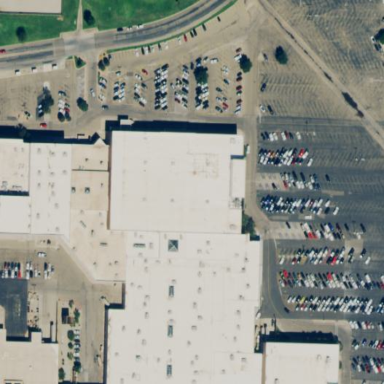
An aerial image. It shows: Retail department store building.